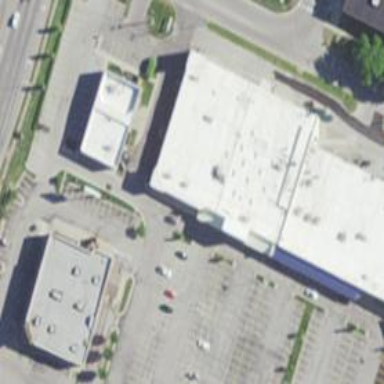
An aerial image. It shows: Retail building.